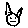
Label: cat